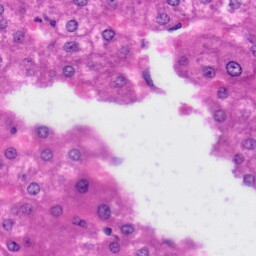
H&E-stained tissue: Liver